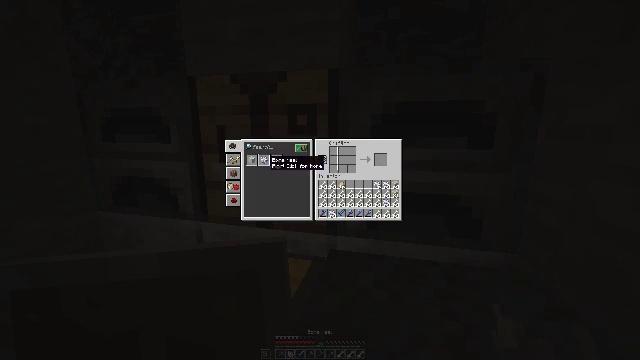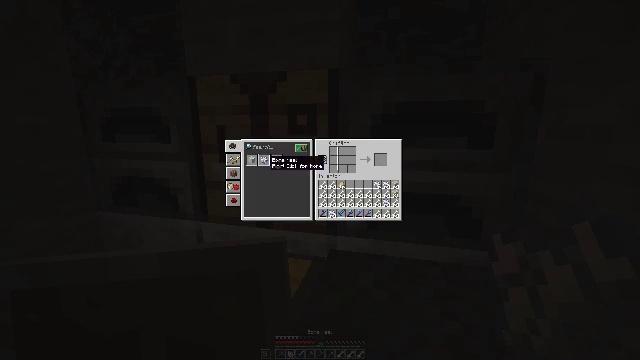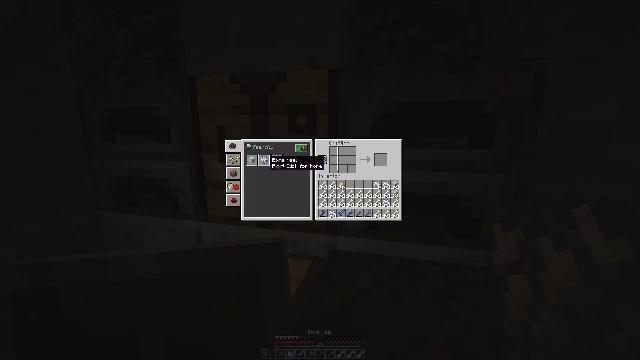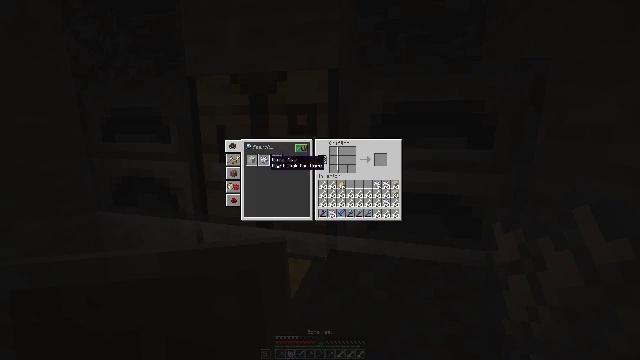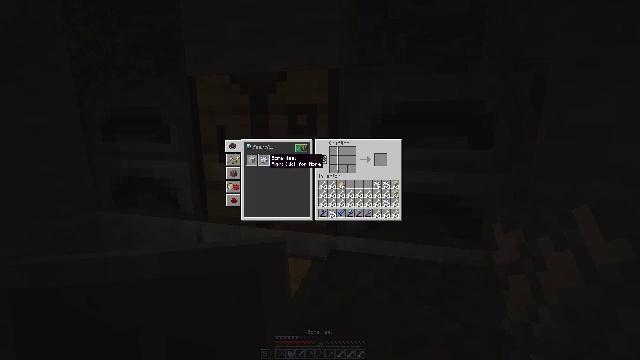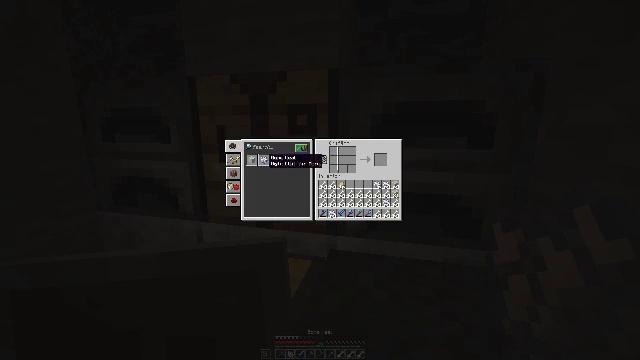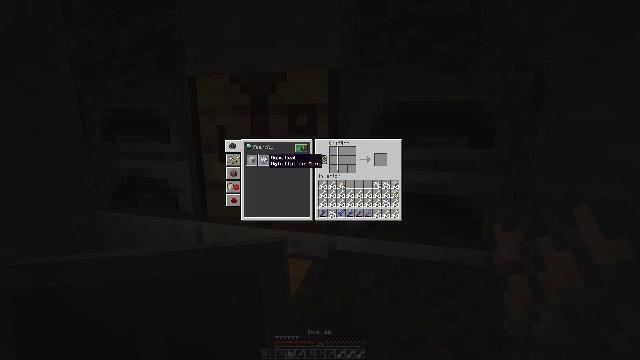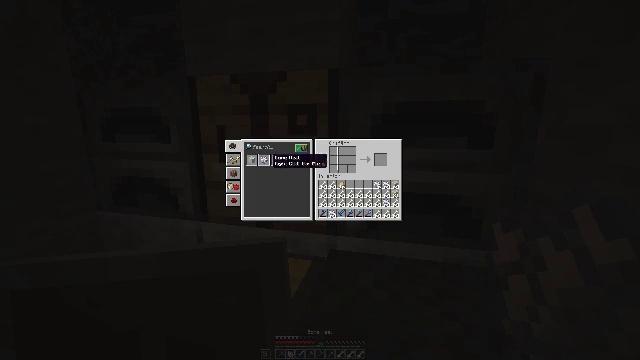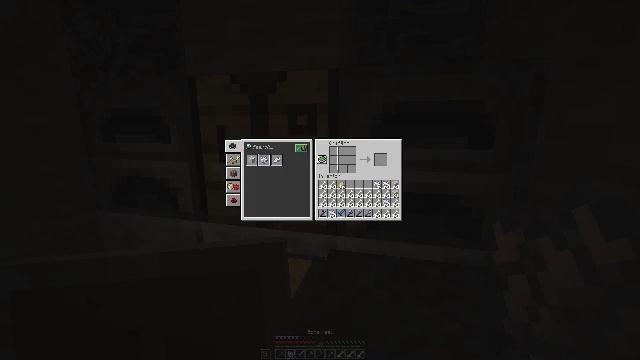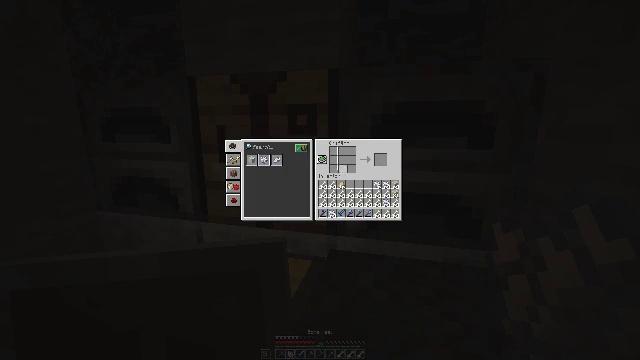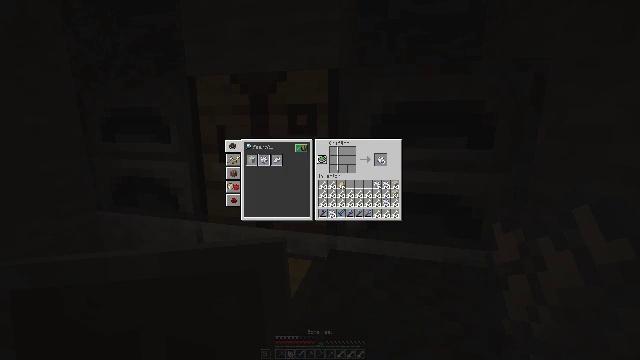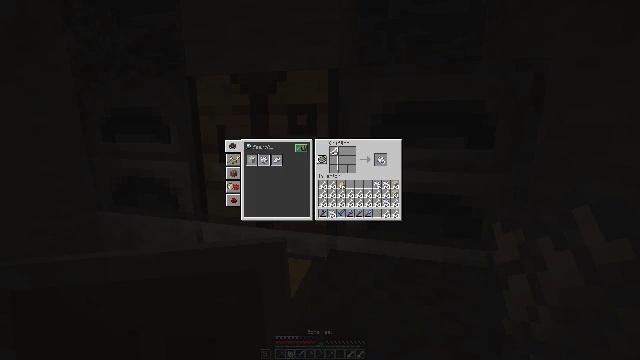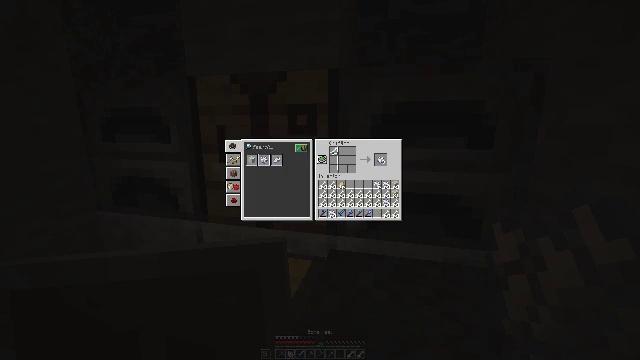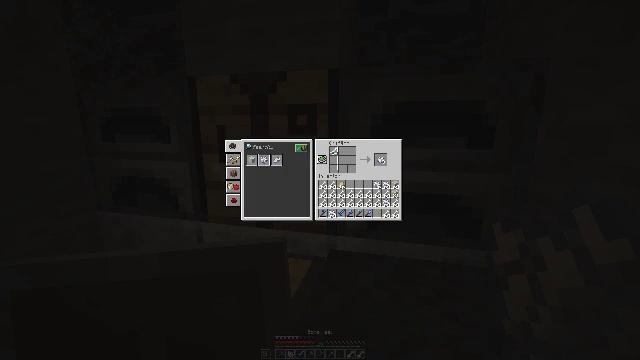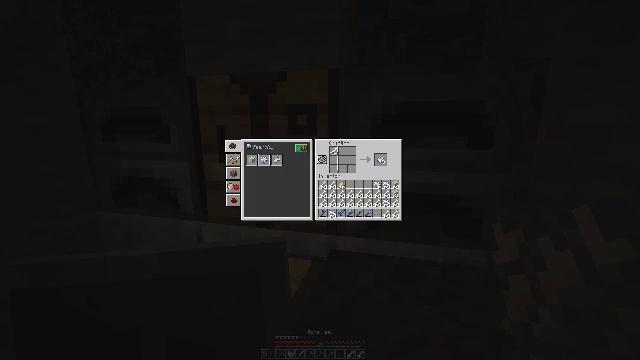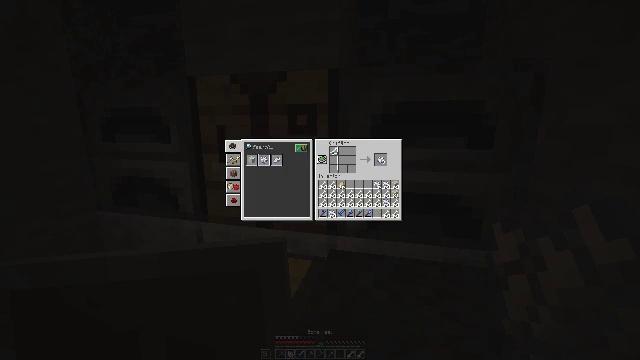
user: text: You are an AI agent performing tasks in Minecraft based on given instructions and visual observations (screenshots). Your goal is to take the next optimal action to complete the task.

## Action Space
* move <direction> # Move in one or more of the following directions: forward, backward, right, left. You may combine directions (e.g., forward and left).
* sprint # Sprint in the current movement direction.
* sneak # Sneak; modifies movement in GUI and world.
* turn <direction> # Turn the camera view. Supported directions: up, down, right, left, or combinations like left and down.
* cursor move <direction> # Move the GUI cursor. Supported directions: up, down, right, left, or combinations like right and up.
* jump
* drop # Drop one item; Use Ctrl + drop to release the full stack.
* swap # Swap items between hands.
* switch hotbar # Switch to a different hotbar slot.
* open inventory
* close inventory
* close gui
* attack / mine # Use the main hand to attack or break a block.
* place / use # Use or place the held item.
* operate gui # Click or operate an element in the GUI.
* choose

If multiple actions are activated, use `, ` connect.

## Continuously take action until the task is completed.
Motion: motion action
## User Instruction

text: Use the crafting interface to create bone meal.
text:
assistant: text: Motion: sneak
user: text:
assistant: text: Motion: sneak
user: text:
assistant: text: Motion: sneak
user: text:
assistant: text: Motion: sneak
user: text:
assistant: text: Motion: sneak, attack / mine
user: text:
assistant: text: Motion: sneak, attack / mine
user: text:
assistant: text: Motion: sneak, turn right, attack / mine
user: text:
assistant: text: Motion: sneak, turn right
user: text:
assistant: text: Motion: sneak, turn right
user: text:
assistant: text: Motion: sneak, turn right
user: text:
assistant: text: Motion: sneak
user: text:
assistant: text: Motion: sneak
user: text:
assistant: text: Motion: sneak
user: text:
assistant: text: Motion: sneak, turn right
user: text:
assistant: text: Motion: sneak
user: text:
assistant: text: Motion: sneak
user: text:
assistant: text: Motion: sneak, attack / mine
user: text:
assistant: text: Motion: sneak, attack / mine
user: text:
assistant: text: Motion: sneak, attack / mine
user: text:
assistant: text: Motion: sneak, attack / mine
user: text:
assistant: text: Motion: sneak
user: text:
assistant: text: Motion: sneak, turn left
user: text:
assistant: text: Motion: sneak, turn left
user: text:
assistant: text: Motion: sneak, turn left
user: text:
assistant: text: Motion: sneak, turn left
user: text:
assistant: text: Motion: sneak, turn left
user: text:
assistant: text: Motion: sneak
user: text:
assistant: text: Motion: sneak
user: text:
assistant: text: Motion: sneak
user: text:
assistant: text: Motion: sneak